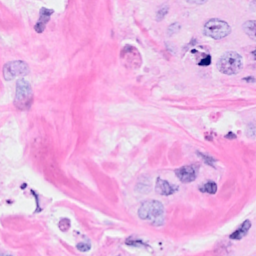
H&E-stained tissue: Breast